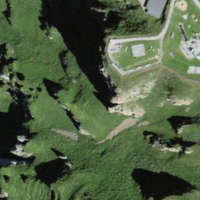
EUNIS habitat code: 41
Species observed at this site:
Campanula glomerata